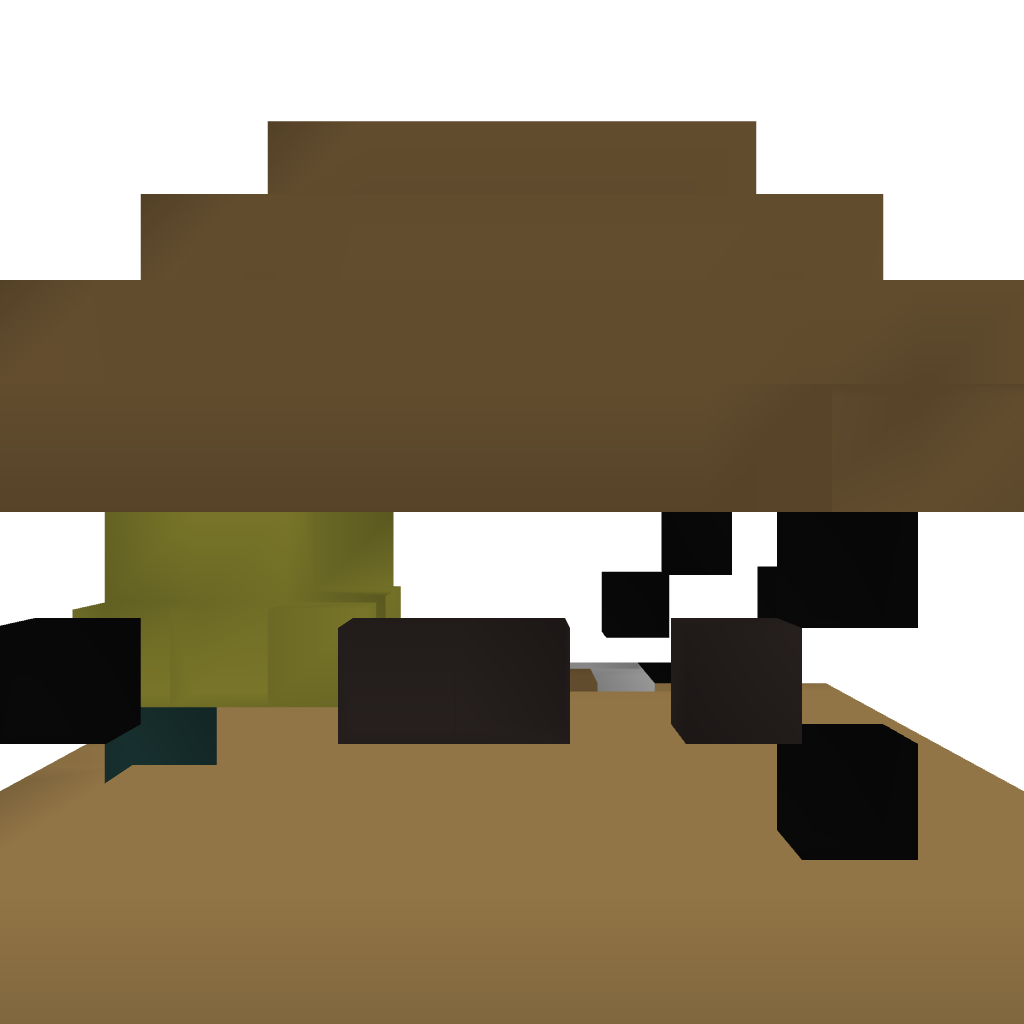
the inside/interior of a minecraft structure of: improved log house